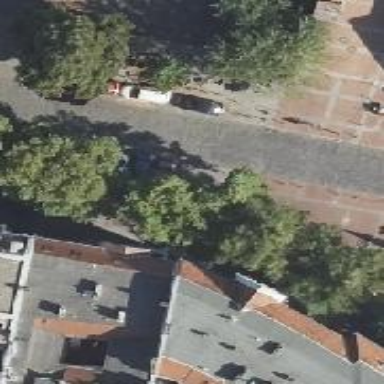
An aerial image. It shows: Street side parking area.